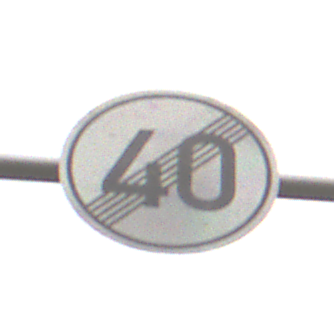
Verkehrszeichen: EndeGeschwindigkeit40
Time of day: Midday
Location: Outdoor (Nature)
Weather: Overcast
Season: NotSpecified
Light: Natural